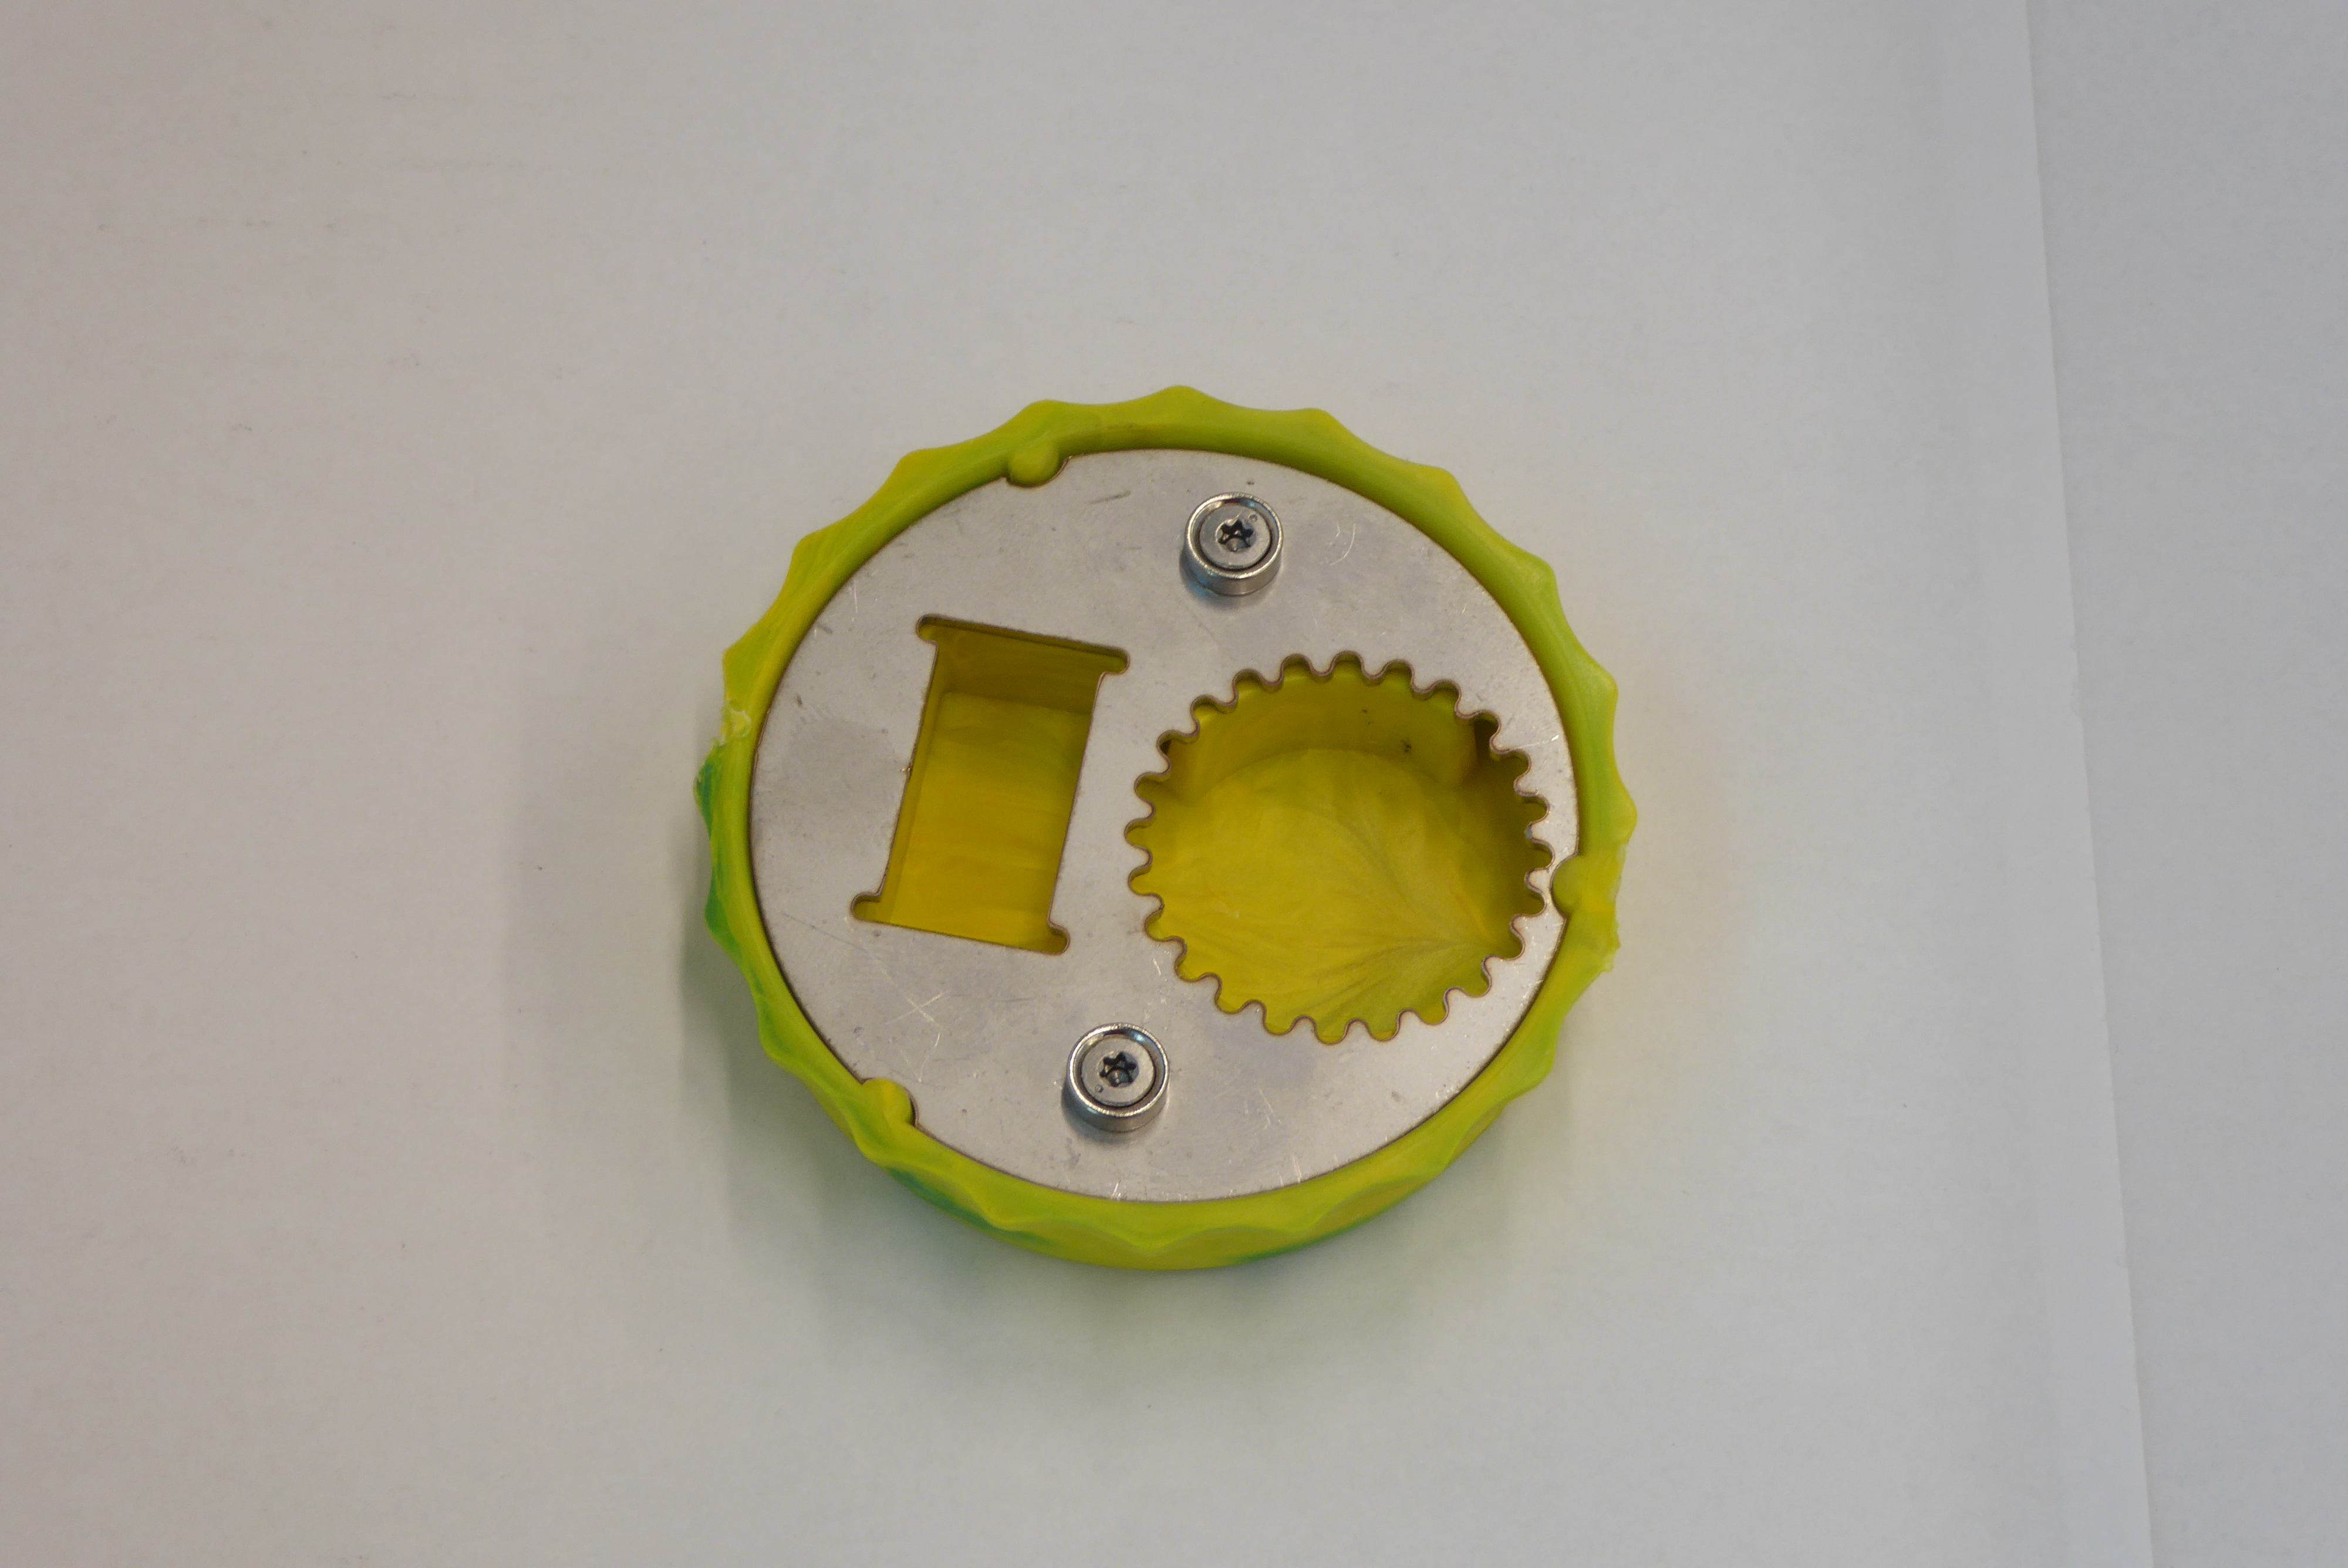
Label: Bottle Opener